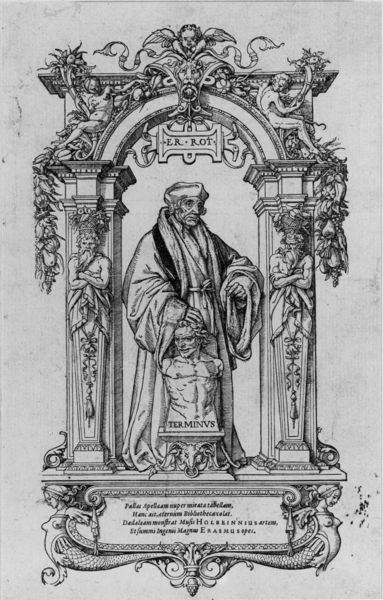
Titel: Bildnis des Erasmus von Rotterdam
Künstler: Hans Holbein
Institution: (Seriendruck)
Schlagwörter: blätter, flügel, mann, umhang, weiß, hut, schwarz, säule, säulen, zeichnung, obst, rot, tuch, alt, architektur, kragen, pelz, präsentation, rahmen, tod, tot, ärmel, bildnis, porträt, mantel, pflanze, engel, putte, skulptur, schrift, bogen, lehrer, grafik, figuren, papst, tafel, inschrift, büste, ornamente, verzierung, tor, buch, druck, stich, seite, text, nixe, kranz, lorbeerkranz, kapitell, girlanden, statuen, gelehrter, putten, drache, kapitel, klassizistisch, latein, amnn, beiwerk, terminus, er, figute